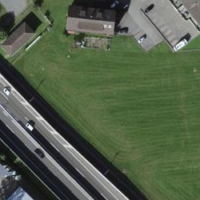
EUNIS habitat code: 57
Species observed at this site:
Milvus milvus